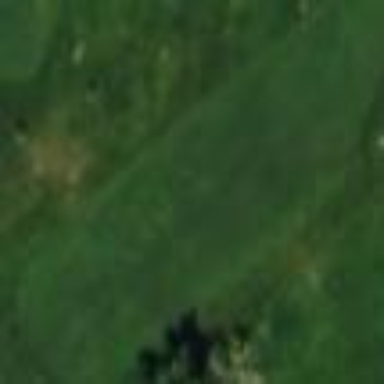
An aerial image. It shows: Mown grass fairway on recreation ground used for golf.